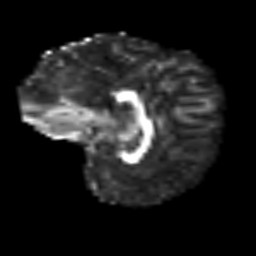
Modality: FA
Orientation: sagittal
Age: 39
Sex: female
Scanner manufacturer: siemens
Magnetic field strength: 3 T
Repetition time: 3.2 s
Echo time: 0.081 s